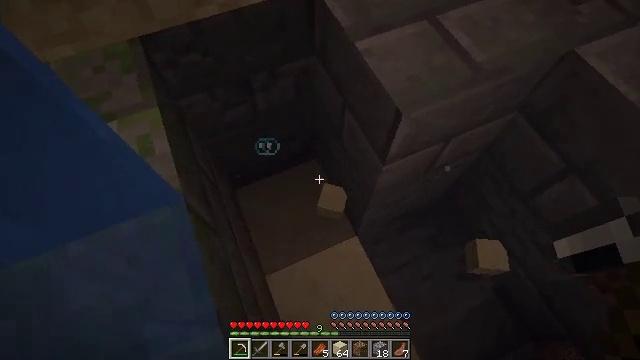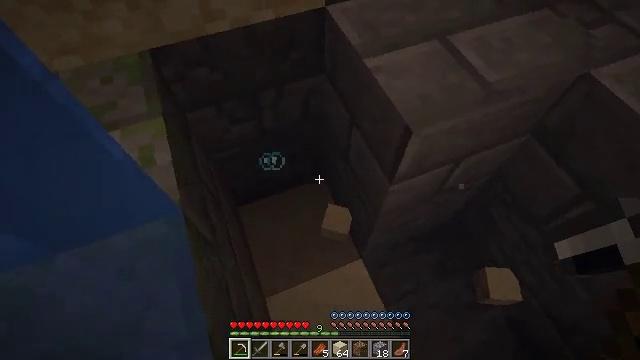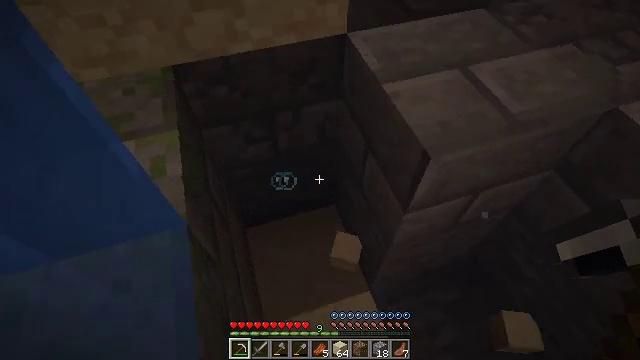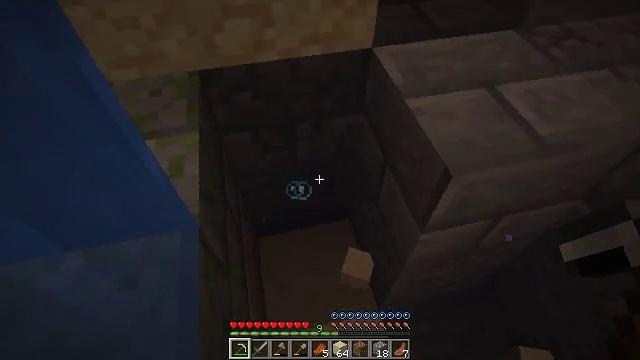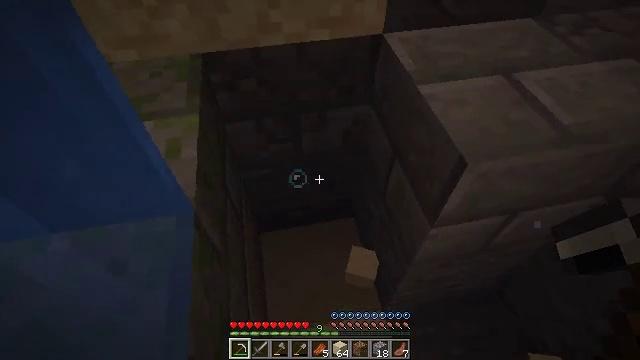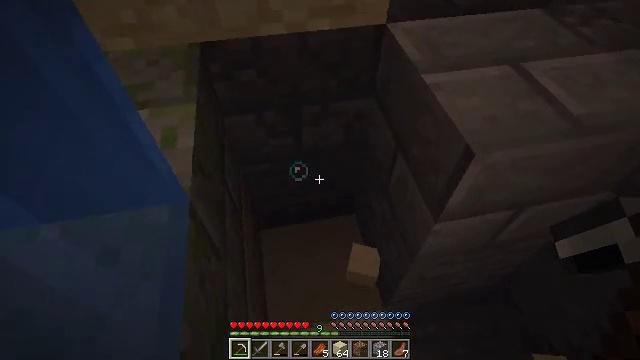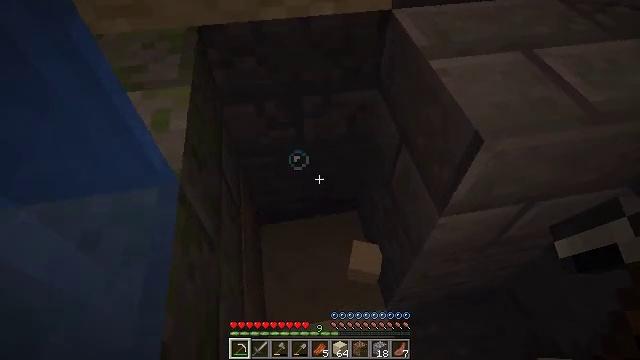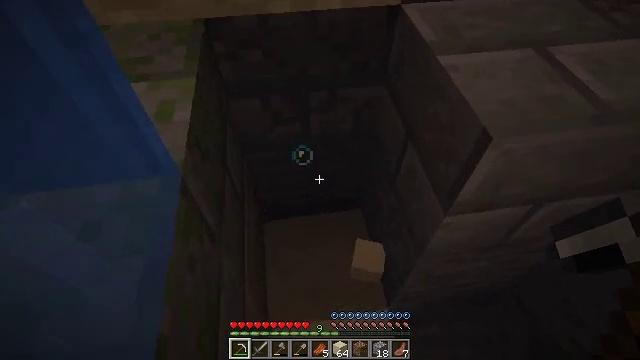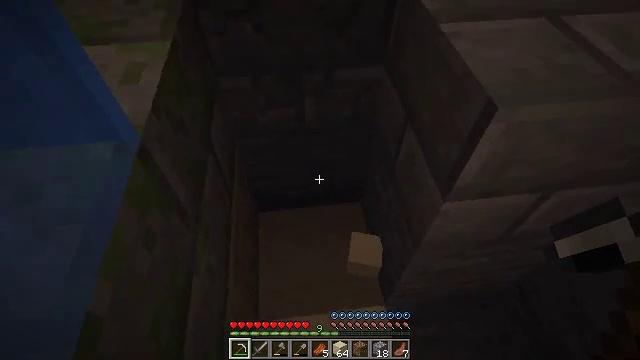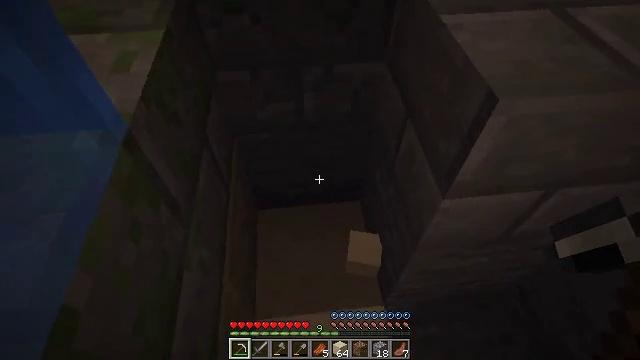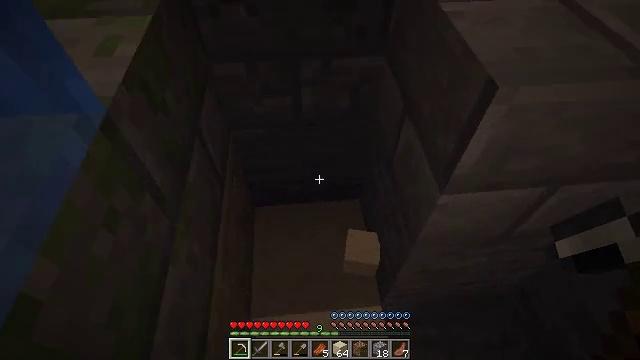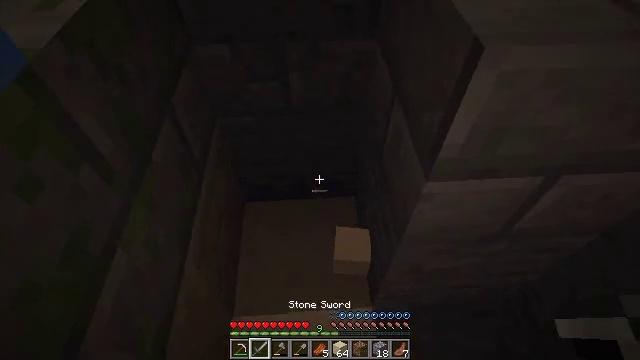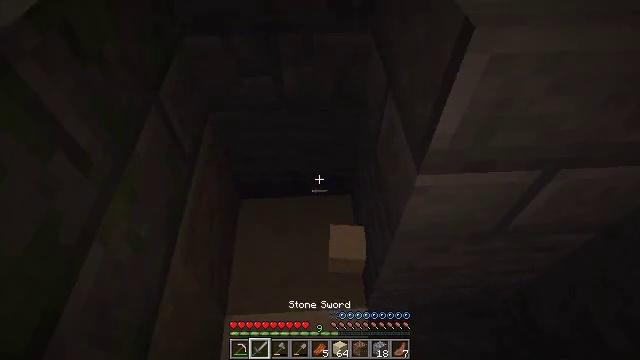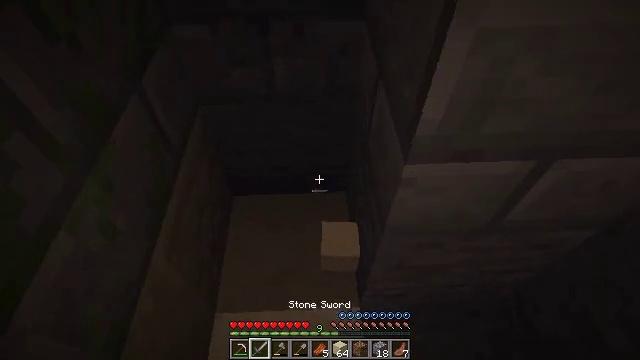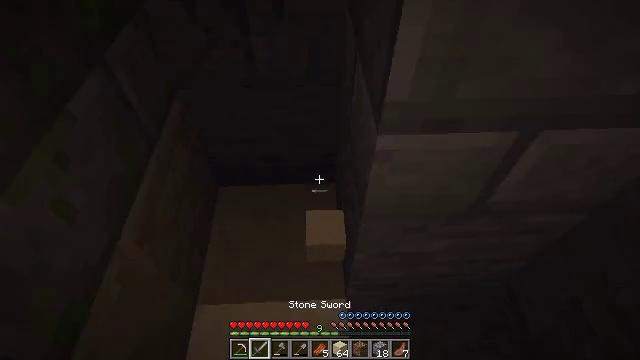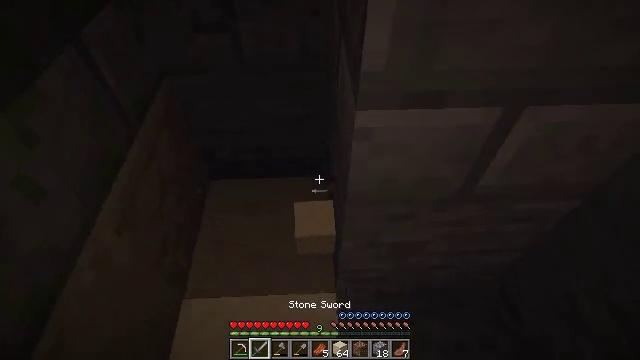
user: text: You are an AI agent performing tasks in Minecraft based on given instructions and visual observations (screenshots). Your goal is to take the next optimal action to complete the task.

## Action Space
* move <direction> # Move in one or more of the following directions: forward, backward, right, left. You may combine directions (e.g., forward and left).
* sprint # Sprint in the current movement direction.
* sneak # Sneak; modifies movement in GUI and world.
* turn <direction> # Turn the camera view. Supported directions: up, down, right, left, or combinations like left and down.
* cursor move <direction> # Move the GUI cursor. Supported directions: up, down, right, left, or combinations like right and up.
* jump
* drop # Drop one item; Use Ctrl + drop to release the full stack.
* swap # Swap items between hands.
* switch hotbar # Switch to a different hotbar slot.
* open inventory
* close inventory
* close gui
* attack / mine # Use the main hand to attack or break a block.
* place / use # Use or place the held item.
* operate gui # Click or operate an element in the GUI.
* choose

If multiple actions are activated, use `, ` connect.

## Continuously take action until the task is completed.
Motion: motion action
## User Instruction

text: Gather sand from the desert.
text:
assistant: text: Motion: turn left and up
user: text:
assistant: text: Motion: turn left and up
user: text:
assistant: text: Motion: turn left and up
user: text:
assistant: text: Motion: turn left
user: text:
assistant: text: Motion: no_op
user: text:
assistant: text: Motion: move right, turn left
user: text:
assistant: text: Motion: move right, turn left
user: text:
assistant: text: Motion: move right, turn left
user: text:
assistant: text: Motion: move right
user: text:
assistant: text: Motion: move right
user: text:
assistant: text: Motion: move right, turn left
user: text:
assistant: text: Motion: move right
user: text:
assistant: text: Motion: move back and move right
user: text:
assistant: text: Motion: move back and move right
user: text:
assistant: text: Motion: move back and move right
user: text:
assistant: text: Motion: move back and move right, turn left and up
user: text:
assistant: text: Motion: move back and move right, turn left and up
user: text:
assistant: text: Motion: move back and move right, turn left and up
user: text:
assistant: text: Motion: move back and move right, turn left and up
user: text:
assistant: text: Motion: move back, turn left and up
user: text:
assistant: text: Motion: move back, turn left and up
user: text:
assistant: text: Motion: move back, turn left and up
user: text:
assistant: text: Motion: move back, turn left and up
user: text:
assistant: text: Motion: move back, turn left
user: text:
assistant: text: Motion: move back and move left, turn left and up
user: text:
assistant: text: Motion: move back and move left, turn left and up
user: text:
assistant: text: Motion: move left, turn left and up
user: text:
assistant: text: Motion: move left, turn left and up
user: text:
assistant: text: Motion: move left
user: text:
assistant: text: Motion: no_op